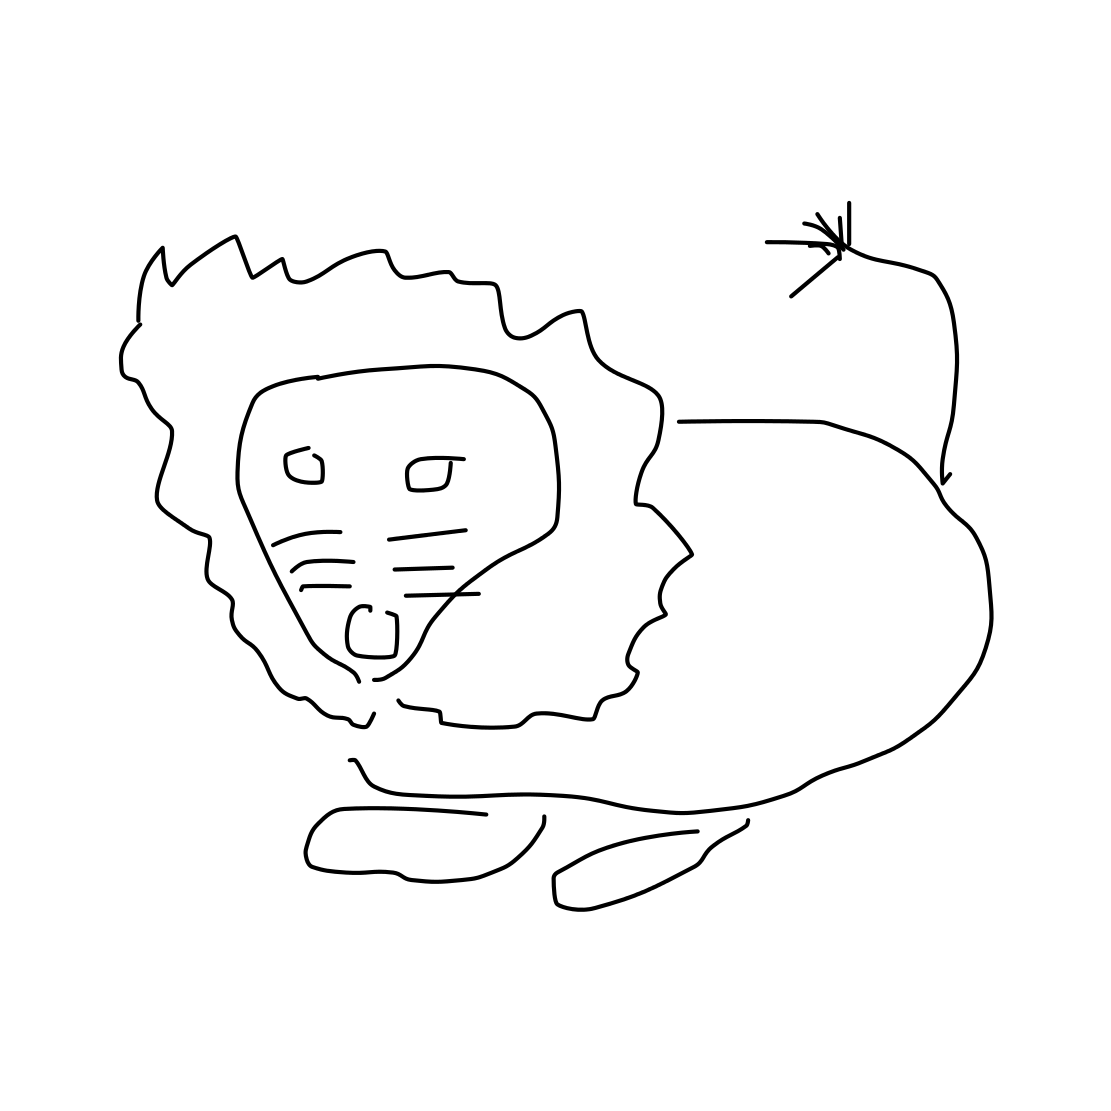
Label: lion